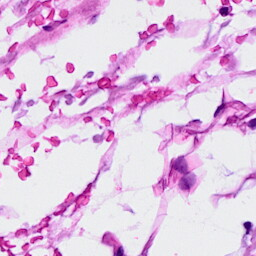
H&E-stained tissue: Breast